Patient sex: M
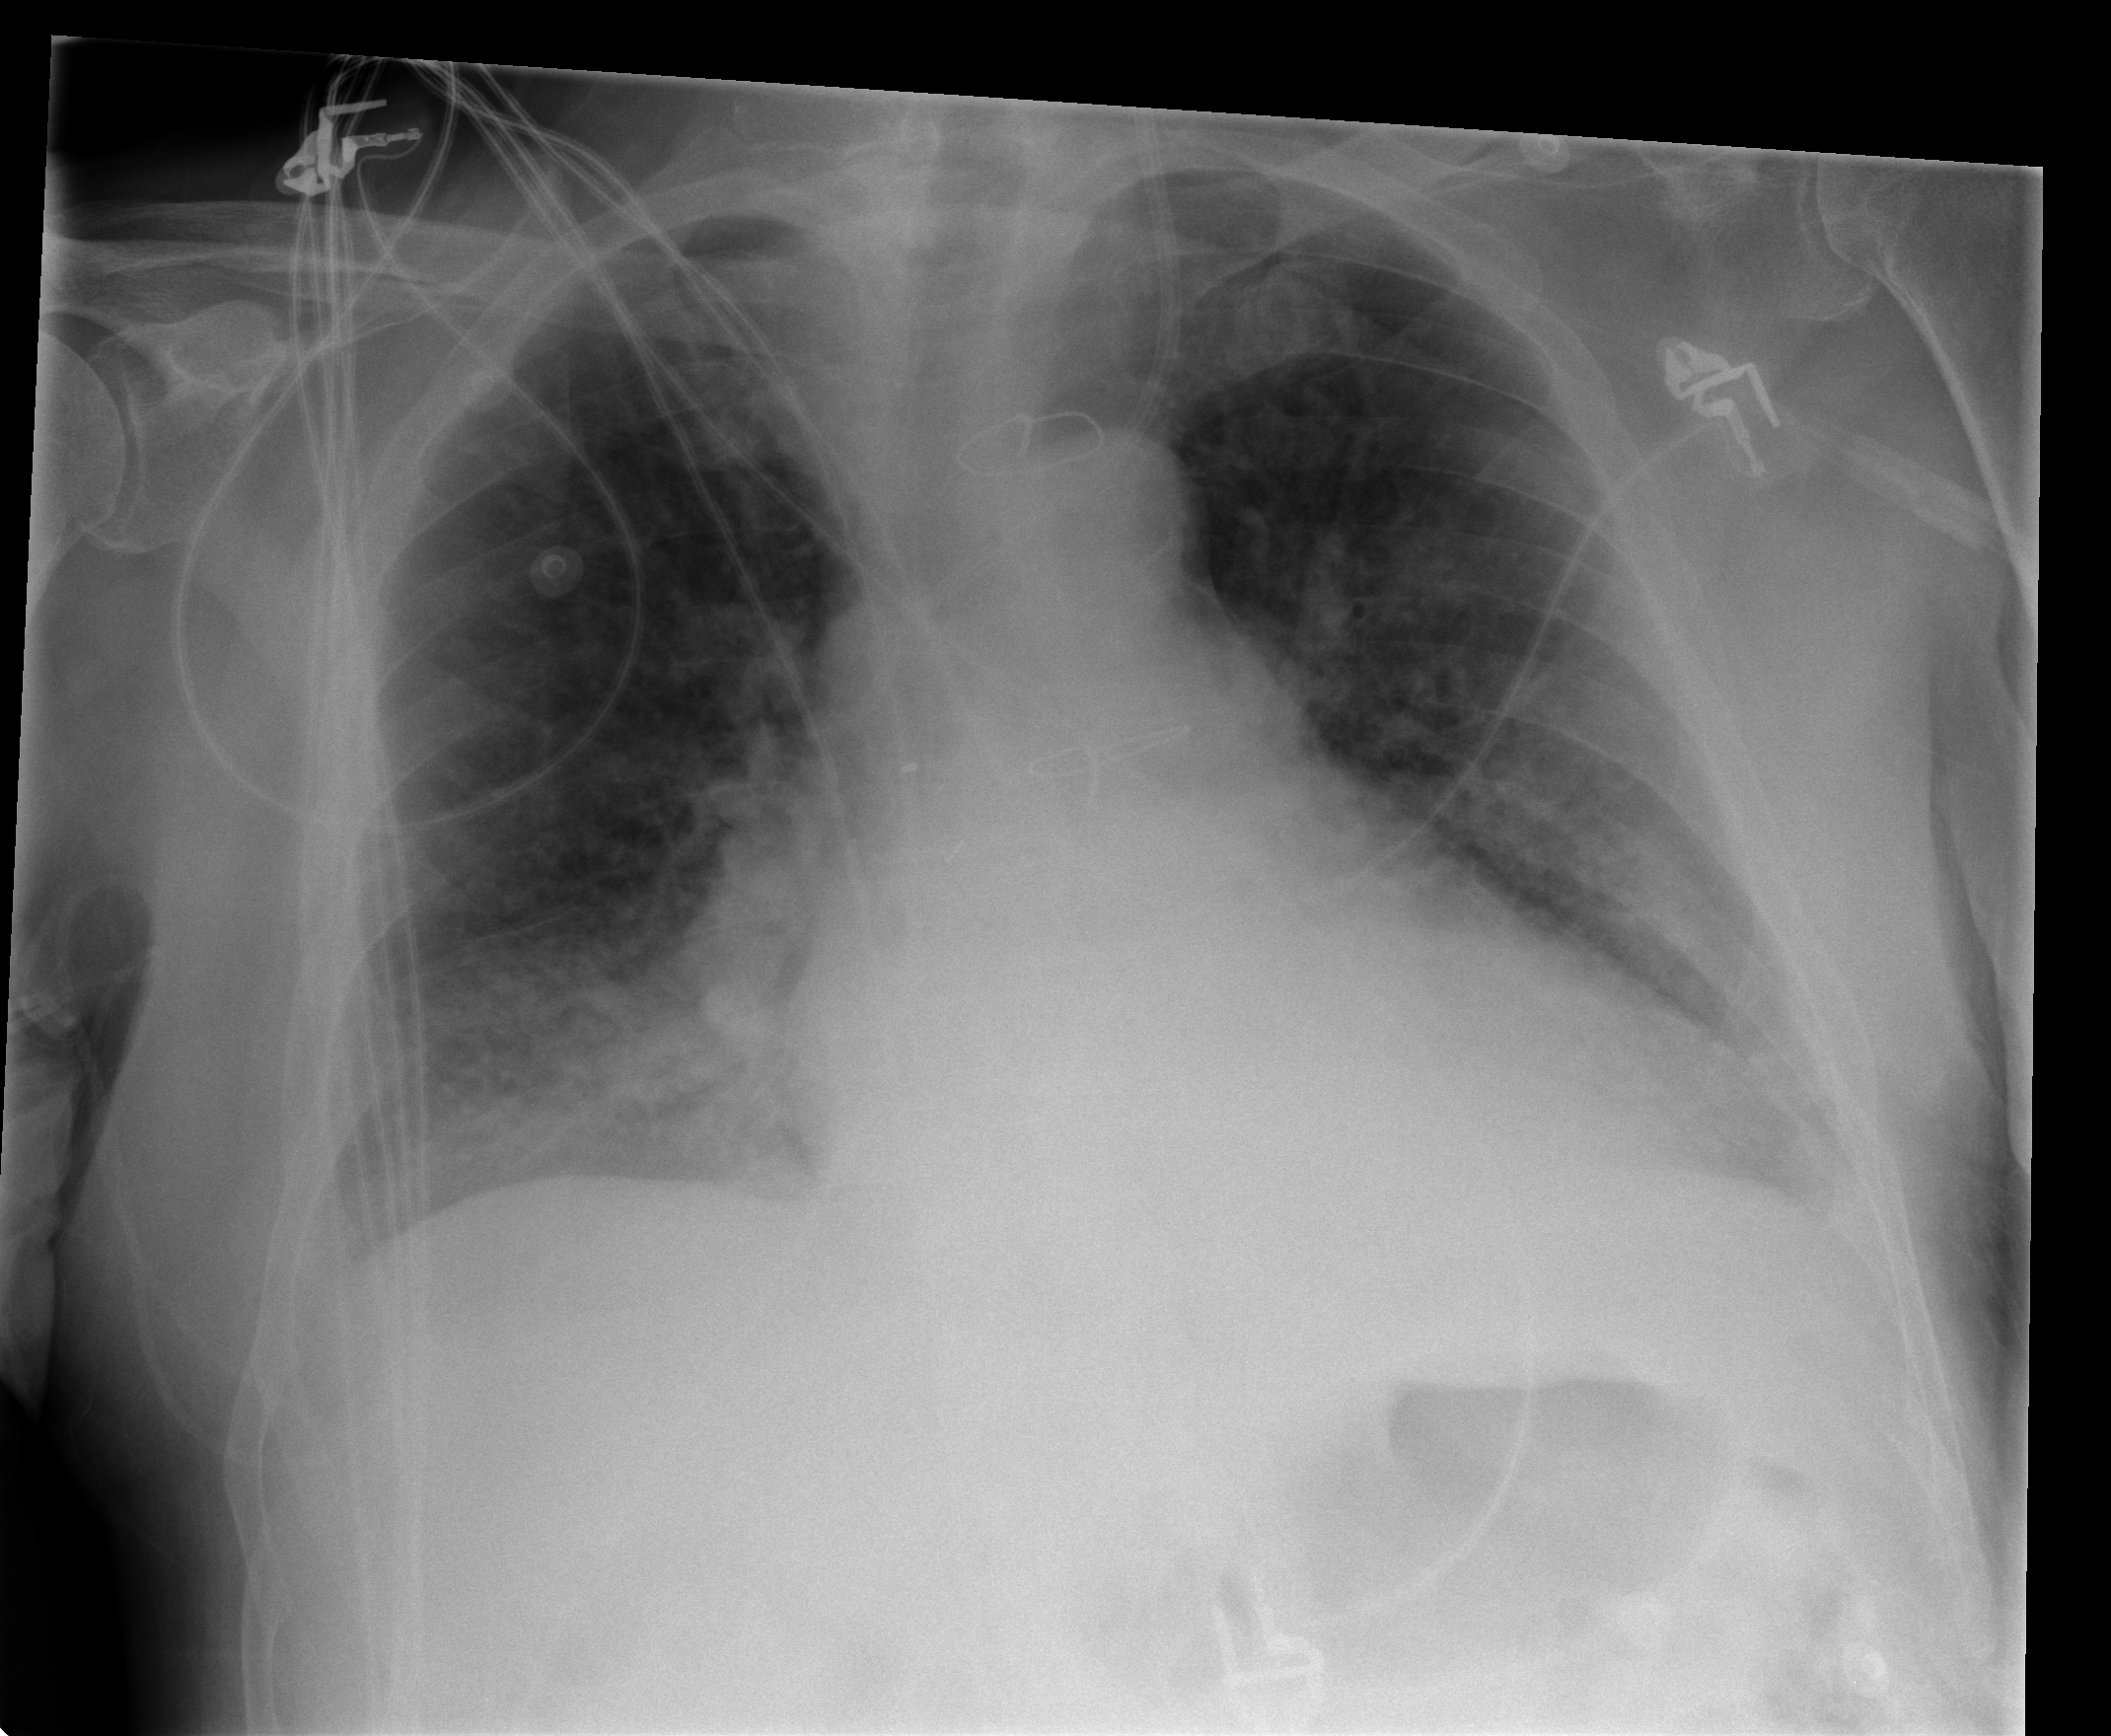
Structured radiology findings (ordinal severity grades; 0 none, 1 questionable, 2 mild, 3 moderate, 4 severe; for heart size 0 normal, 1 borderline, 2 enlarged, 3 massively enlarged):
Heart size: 1
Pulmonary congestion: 2
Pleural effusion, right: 2
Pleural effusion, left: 2
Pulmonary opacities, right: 2
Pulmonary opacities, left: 2
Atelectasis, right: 2
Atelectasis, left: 2